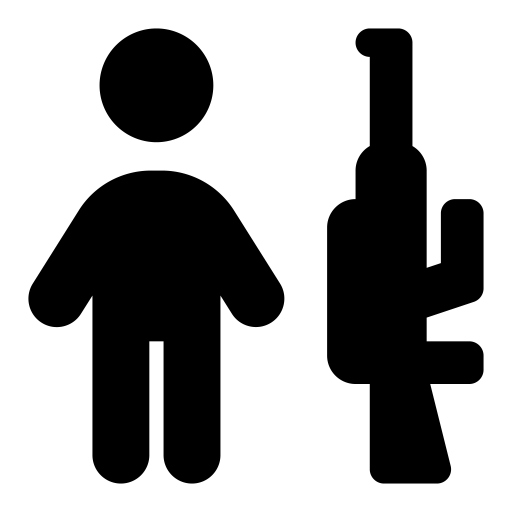
Tags: icon, FontAwesome, fa-icon, solid, child, combatant